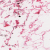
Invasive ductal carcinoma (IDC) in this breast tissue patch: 0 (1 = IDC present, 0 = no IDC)